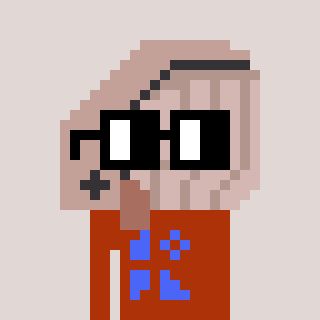
a pixel art character with square black glasses, a whale-shaped head and a hotbrown-colored body on a warm background